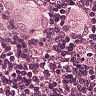
Metastatic tissue present: yes